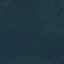
Land use / land cover: Forest